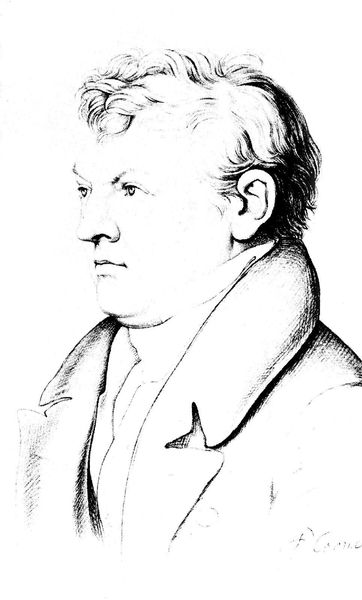
Titel: Sulpiz Boisserée
Künstler: N. Strixner
Schlagwörter: mann, hell, nase, ohr, profil, skizze, zeichnung, blick, anzug, augen, gesicht, portrait, porträt, haare, mantel, kinn, lippen, locken, schulter, papier, jackett, eng, links, radierung, schwarzweiß, bleistift, biedermeier, sturm und drang, kpf, portrait kopf mann, orhren